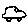
Label: car